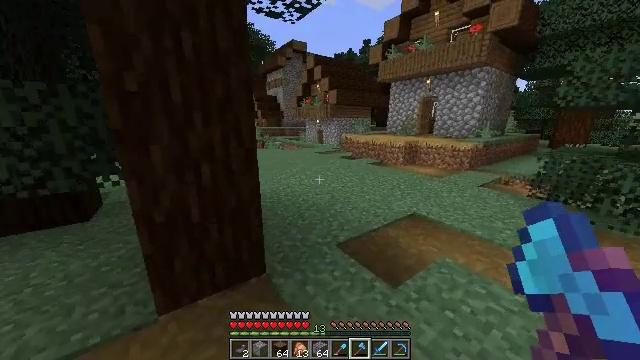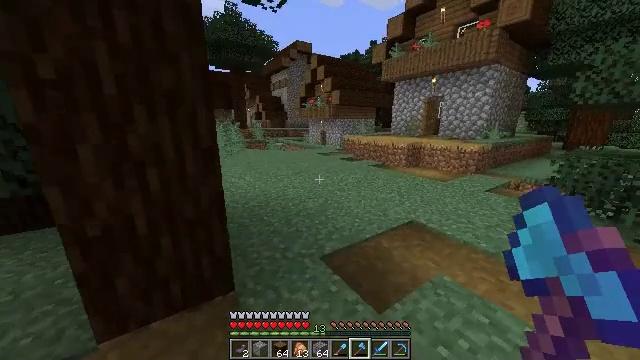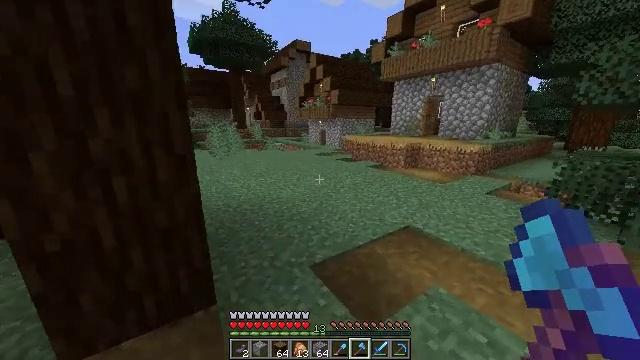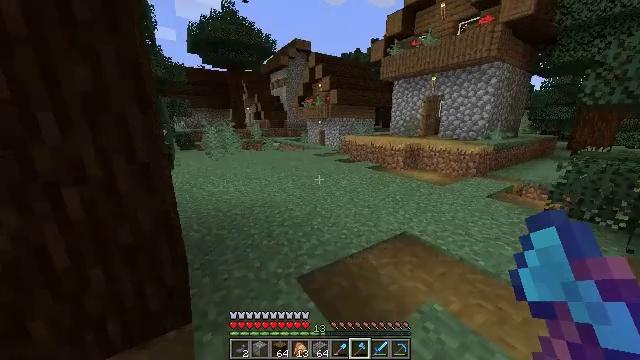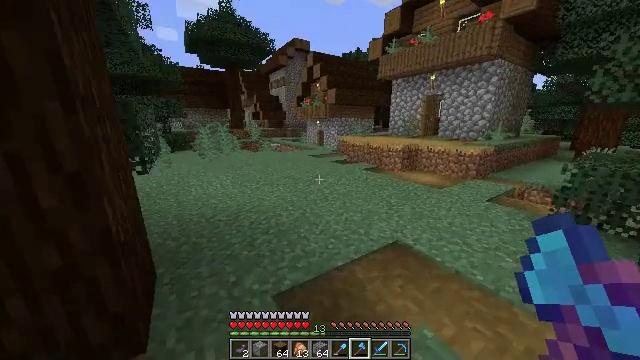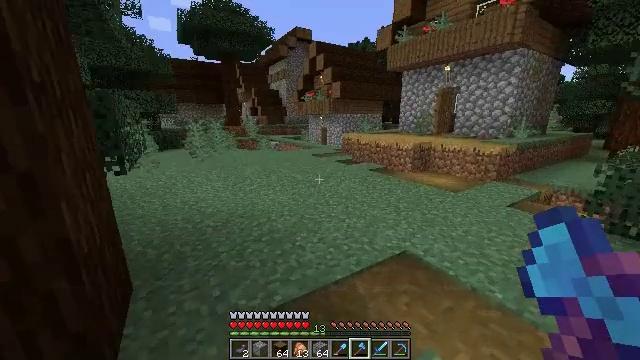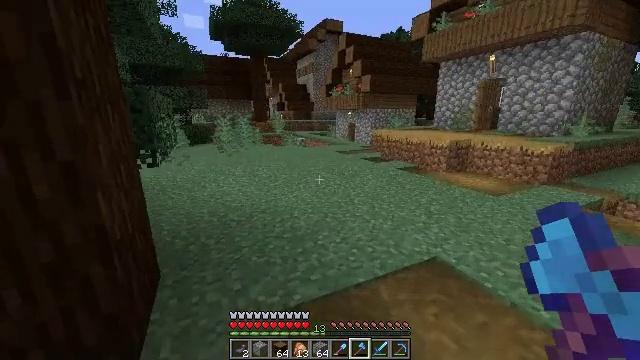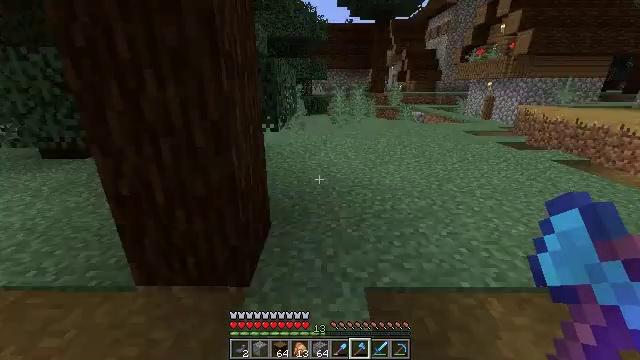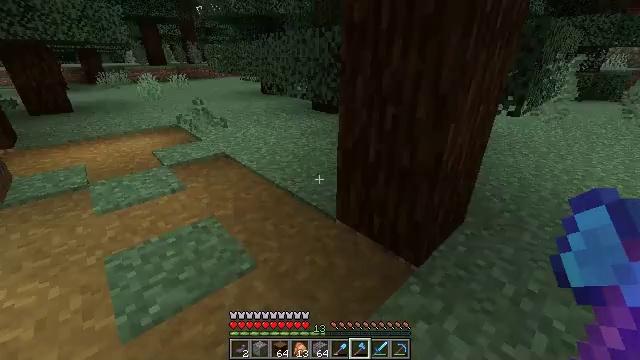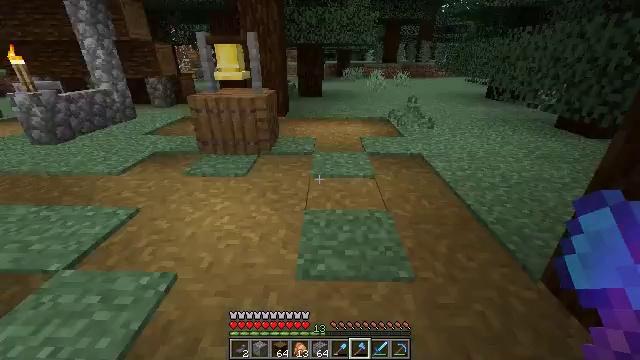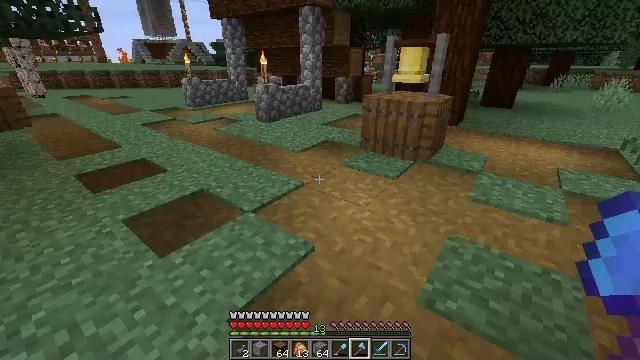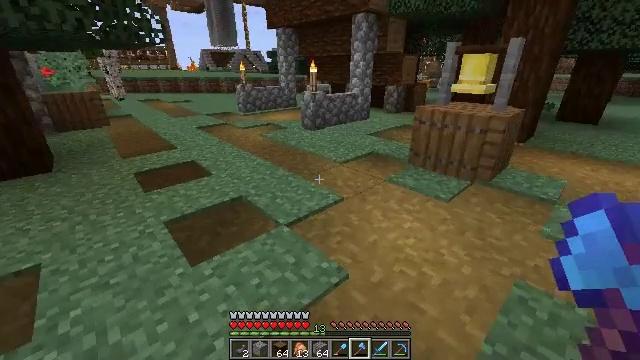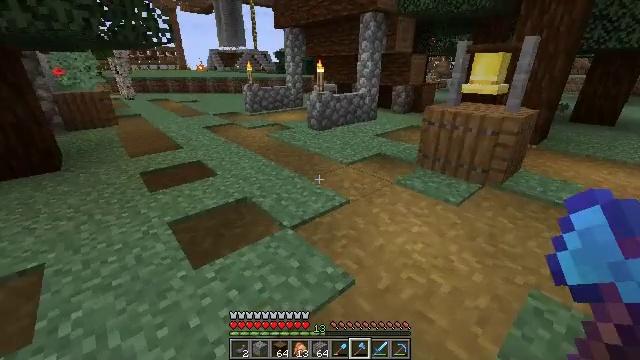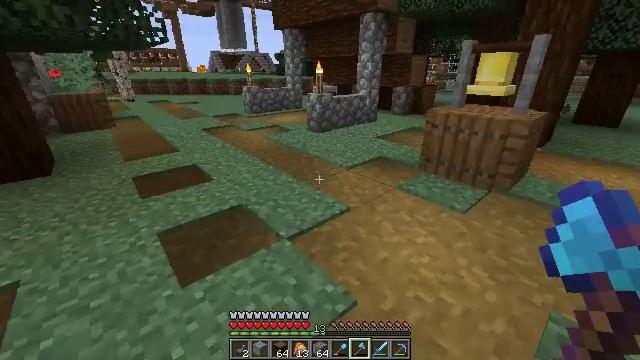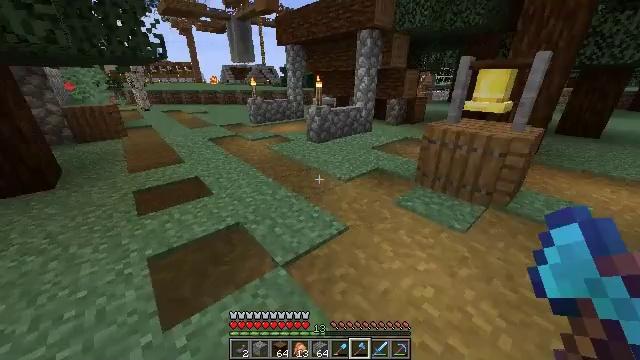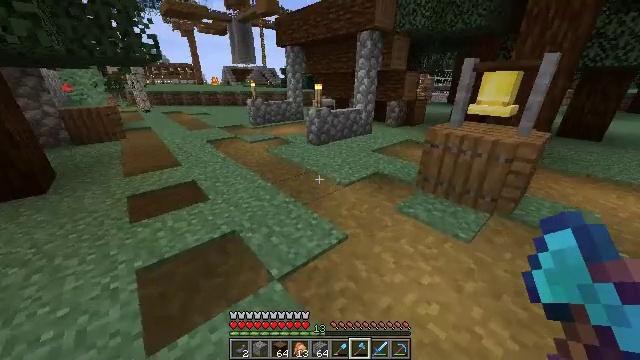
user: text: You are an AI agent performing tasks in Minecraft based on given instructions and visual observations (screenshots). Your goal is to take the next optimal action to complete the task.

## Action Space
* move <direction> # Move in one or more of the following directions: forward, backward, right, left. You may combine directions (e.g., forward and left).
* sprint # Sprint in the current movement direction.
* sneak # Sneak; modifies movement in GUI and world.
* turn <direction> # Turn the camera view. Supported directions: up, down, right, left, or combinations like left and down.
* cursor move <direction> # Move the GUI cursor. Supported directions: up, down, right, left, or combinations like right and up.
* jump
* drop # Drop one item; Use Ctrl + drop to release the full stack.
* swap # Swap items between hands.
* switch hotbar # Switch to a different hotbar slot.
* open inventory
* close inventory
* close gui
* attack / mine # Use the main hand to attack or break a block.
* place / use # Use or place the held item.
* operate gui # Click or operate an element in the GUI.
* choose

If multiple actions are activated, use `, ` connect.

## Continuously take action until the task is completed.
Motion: motion action
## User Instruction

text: Break the mature wheat plants.
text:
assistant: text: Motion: move forward and move right, turn left
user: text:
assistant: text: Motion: move forward and move right
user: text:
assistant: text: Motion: move forward and move right
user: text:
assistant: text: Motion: no_op
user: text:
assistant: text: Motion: turn left
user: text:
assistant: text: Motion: turn left
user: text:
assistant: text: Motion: turn left and down
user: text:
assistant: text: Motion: turn left and down
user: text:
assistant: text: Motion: move forward, turn left
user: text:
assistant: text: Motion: move forward, turn left
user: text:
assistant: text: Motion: move forward, turn left and up
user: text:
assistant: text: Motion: move forward, sprint, turn left
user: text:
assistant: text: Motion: move forward, sprint
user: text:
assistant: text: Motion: move forward, sprint
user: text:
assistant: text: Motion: move forward, sprint
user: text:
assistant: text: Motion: move forward
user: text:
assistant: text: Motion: move forward
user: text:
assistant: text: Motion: move forward, sprint
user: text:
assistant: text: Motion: move forward, sprint, turn left and up
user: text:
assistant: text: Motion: move forward, sprint
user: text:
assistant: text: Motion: move forward, sprint, turn left
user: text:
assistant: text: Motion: move forward, turn left
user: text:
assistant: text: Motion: move forward, turn left
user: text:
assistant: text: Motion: move forward, turn left
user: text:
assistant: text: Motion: move forward, turn left
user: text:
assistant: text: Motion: move forward
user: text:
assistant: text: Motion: move forward
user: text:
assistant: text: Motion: move forward
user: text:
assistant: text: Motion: move forward, jump
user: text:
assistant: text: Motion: move forward, jump